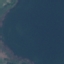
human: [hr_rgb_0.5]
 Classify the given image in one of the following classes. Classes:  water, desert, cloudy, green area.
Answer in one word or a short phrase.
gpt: water